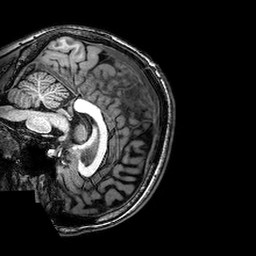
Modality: T1w
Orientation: sagittal
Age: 23
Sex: female